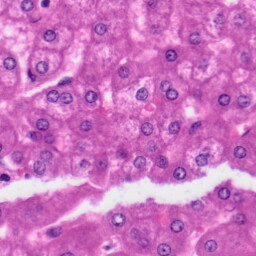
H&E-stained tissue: Liver